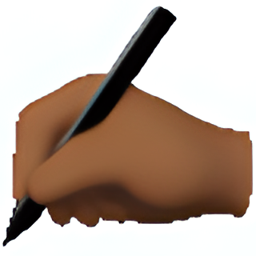
Name: writing hand
Emoji: ✍🏾
Group: People & Body
Sub-group: hand-prop